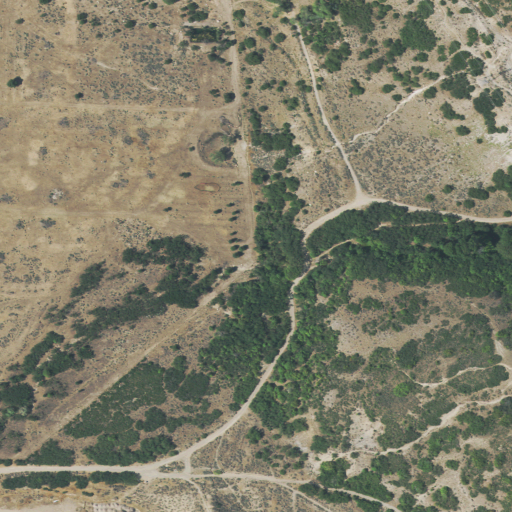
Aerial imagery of valley in Utah named North Ogden Canyon containing shrub and deciduous forest